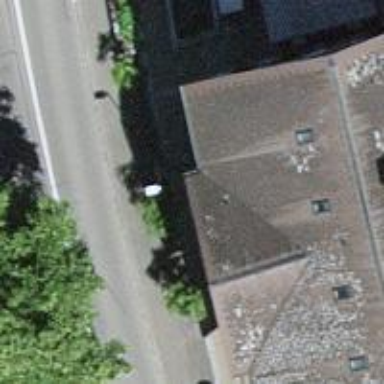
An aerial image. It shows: Restaurant.